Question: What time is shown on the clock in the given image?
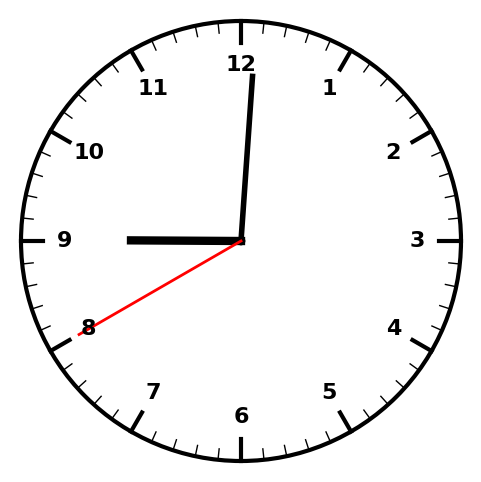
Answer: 09:00:40